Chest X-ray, PA view. Patient: 50 years old, sex M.
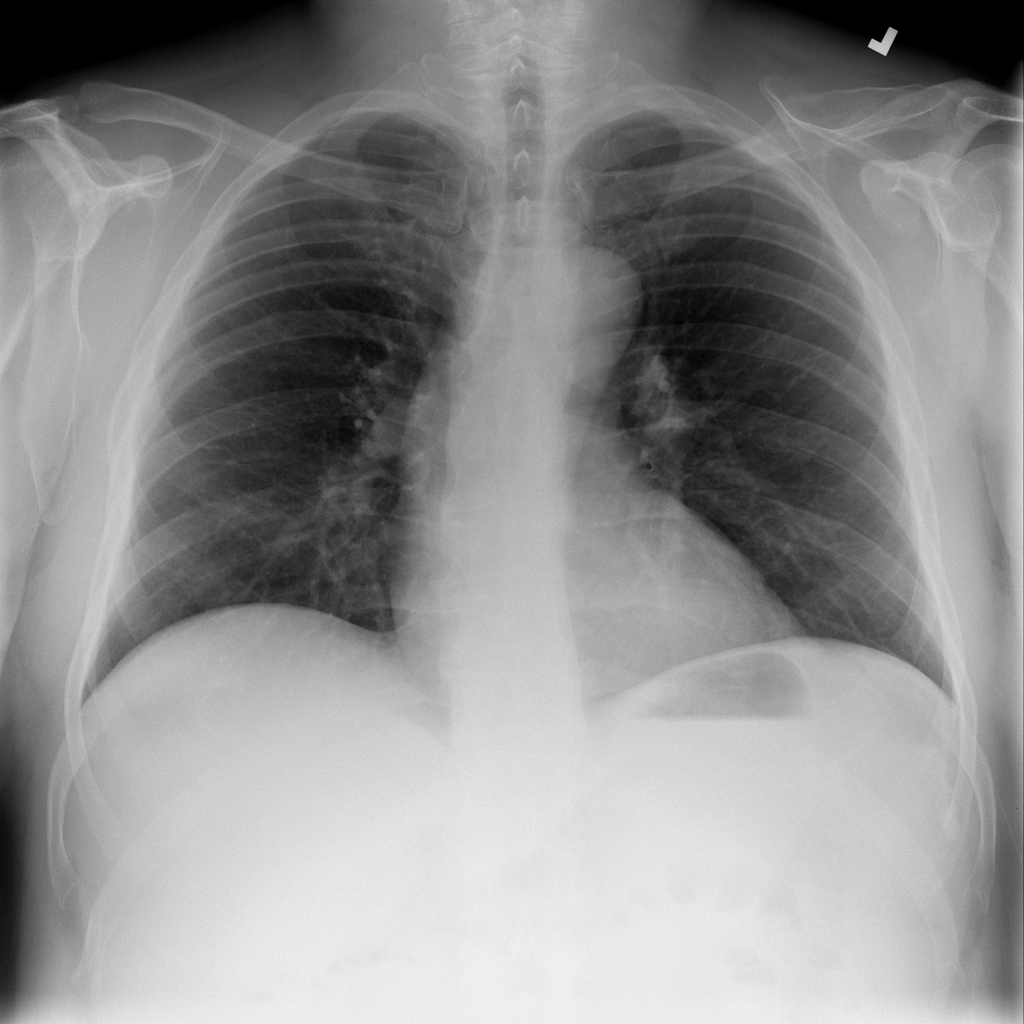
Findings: Infiltration